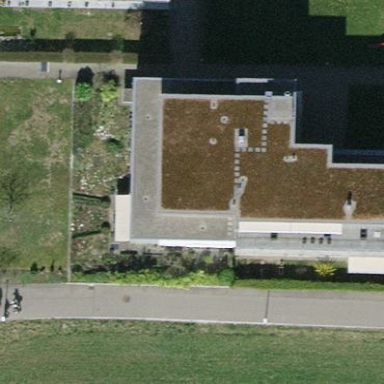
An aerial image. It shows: Apartment building with flat tile roof.